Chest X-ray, AP view. Patient: 50 years old, sex M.
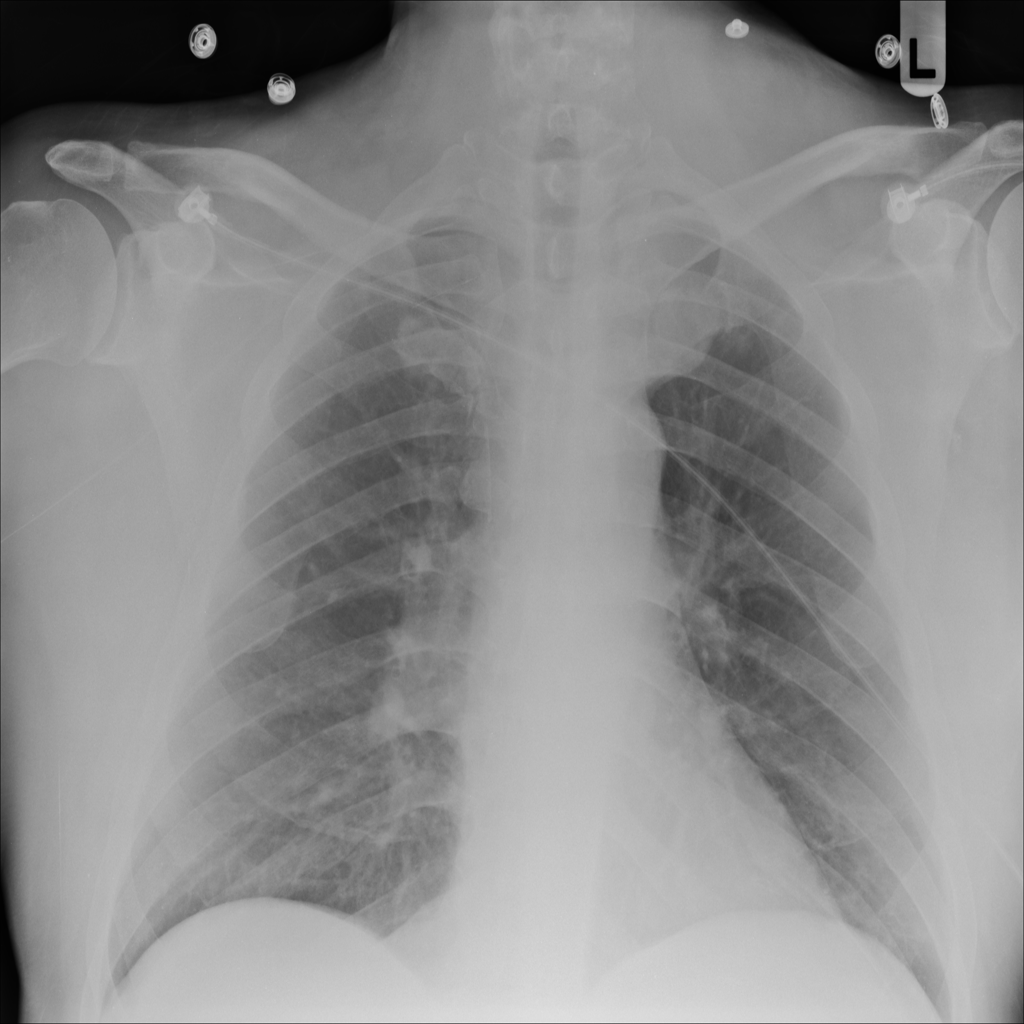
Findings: No Finding